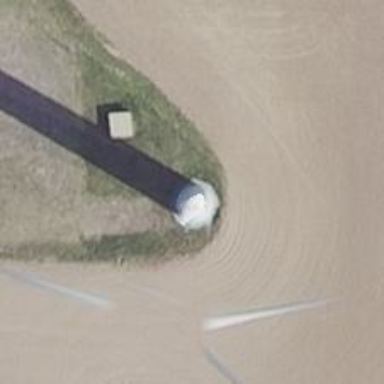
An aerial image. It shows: Wind generator in the form of horizontal axis wind turbine.